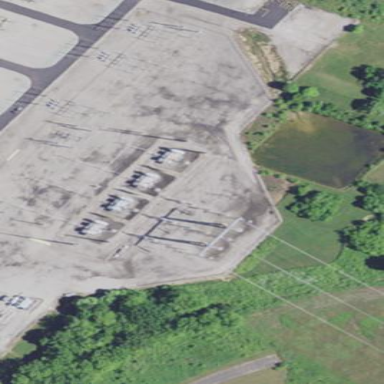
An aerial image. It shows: Switchgear related to power.